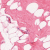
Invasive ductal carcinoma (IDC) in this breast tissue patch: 0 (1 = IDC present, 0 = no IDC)